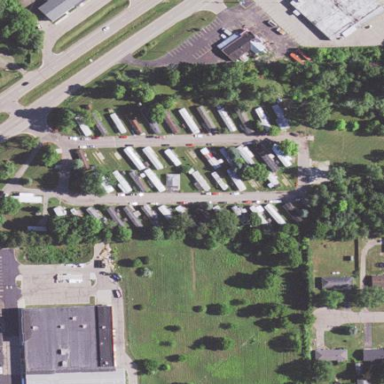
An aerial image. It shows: Residential area known as trailer park.